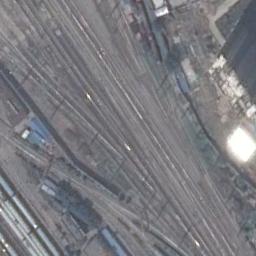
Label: railway